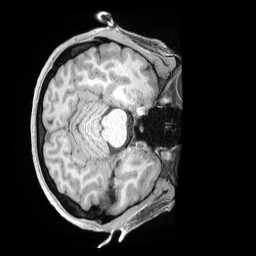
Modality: T1w
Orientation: axial
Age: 40
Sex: female
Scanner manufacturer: siemens
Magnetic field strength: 3 T
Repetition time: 2 s
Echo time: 0.00211 s